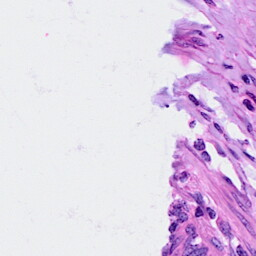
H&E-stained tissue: Cervix